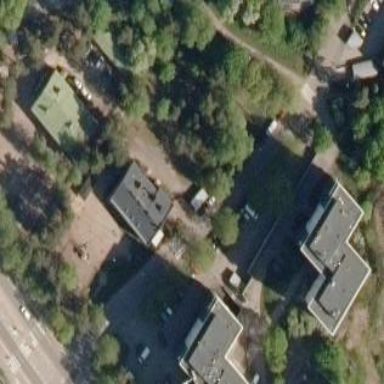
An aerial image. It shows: Kindergarten.